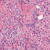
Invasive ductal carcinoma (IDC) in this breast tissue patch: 1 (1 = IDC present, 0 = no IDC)